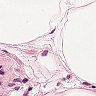
Metastatic tissue present: no